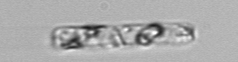
Label: Guinardia_delicatula_TAG_internal_parasite